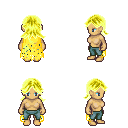
a pixel art fantasy rpg character, female body template, human, tanned skin, yellow tattered cape, teal pants, gold loose hair, four views (front, back, left, right), 2x2 character sprite sheet, small pixel art, hard edges, no anti-aliasing